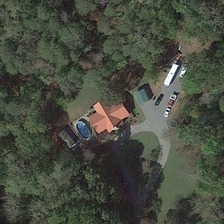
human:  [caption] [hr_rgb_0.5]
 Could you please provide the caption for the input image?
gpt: a building with a swimming pool and several cars is surrounded by many green trees .

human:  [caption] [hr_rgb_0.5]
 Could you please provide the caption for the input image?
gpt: a building with a swimming pool and several cars is surrounded by many green trees .

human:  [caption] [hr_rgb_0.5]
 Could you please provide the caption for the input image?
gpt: a building with a swimming pool and several cars is surrounded by many green trees .

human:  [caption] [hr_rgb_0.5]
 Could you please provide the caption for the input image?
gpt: a building with a swimming pool and several cars is surrounded by many green trees .

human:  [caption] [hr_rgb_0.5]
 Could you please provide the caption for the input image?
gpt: a building with a swimming pool and several cars is surrounded by many green trees .